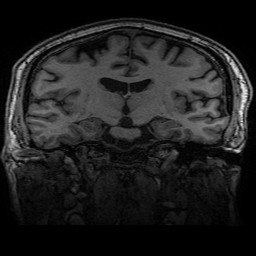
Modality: T1w
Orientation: sagittal
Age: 64
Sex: male
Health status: healthy
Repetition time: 2.53 s
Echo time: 0.0034 s